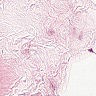
Metastatic tissue present: no